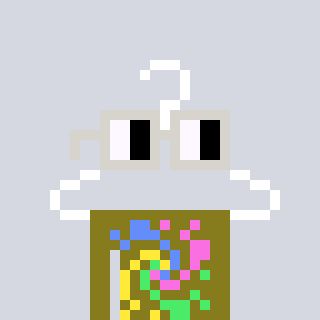
a pixel art character with square light gray glasses, a hanger-shaped head and a gunk-colored body on a cool background